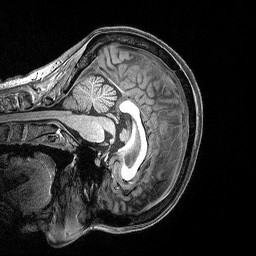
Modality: T1w
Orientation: sagittal
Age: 55
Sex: male
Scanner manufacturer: siemens
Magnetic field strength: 3 T
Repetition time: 2.3 s
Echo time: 0.00298 s